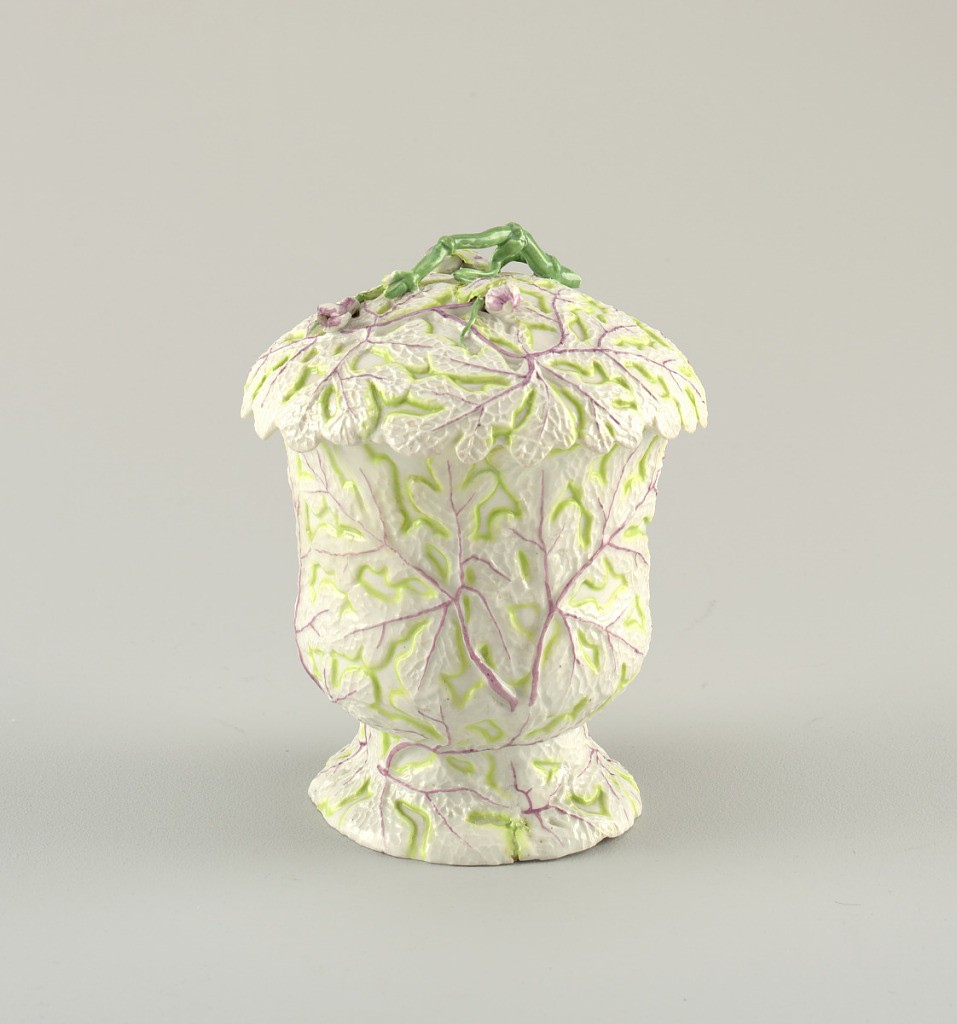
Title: Urn
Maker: Longton Hall Porcelain Manufactory, English, 1749 – 1760
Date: ca. 1755
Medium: soft paste porcelain, vitreous enamel
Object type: urn
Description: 1992-5-5-a,b: Campana urn form with spreading circular foot.  Ra...